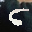
Label: 5